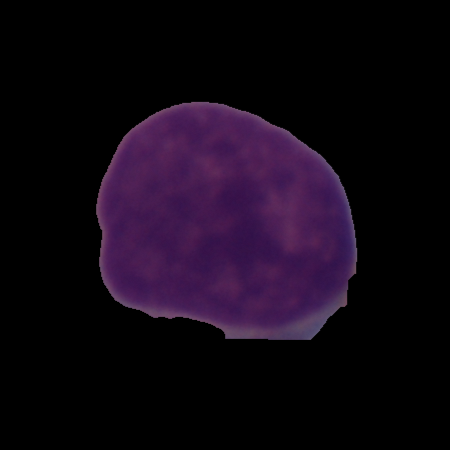
Label: cancer